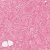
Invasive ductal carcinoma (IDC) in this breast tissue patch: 0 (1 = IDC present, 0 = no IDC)